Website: macys
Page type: customer-info-address
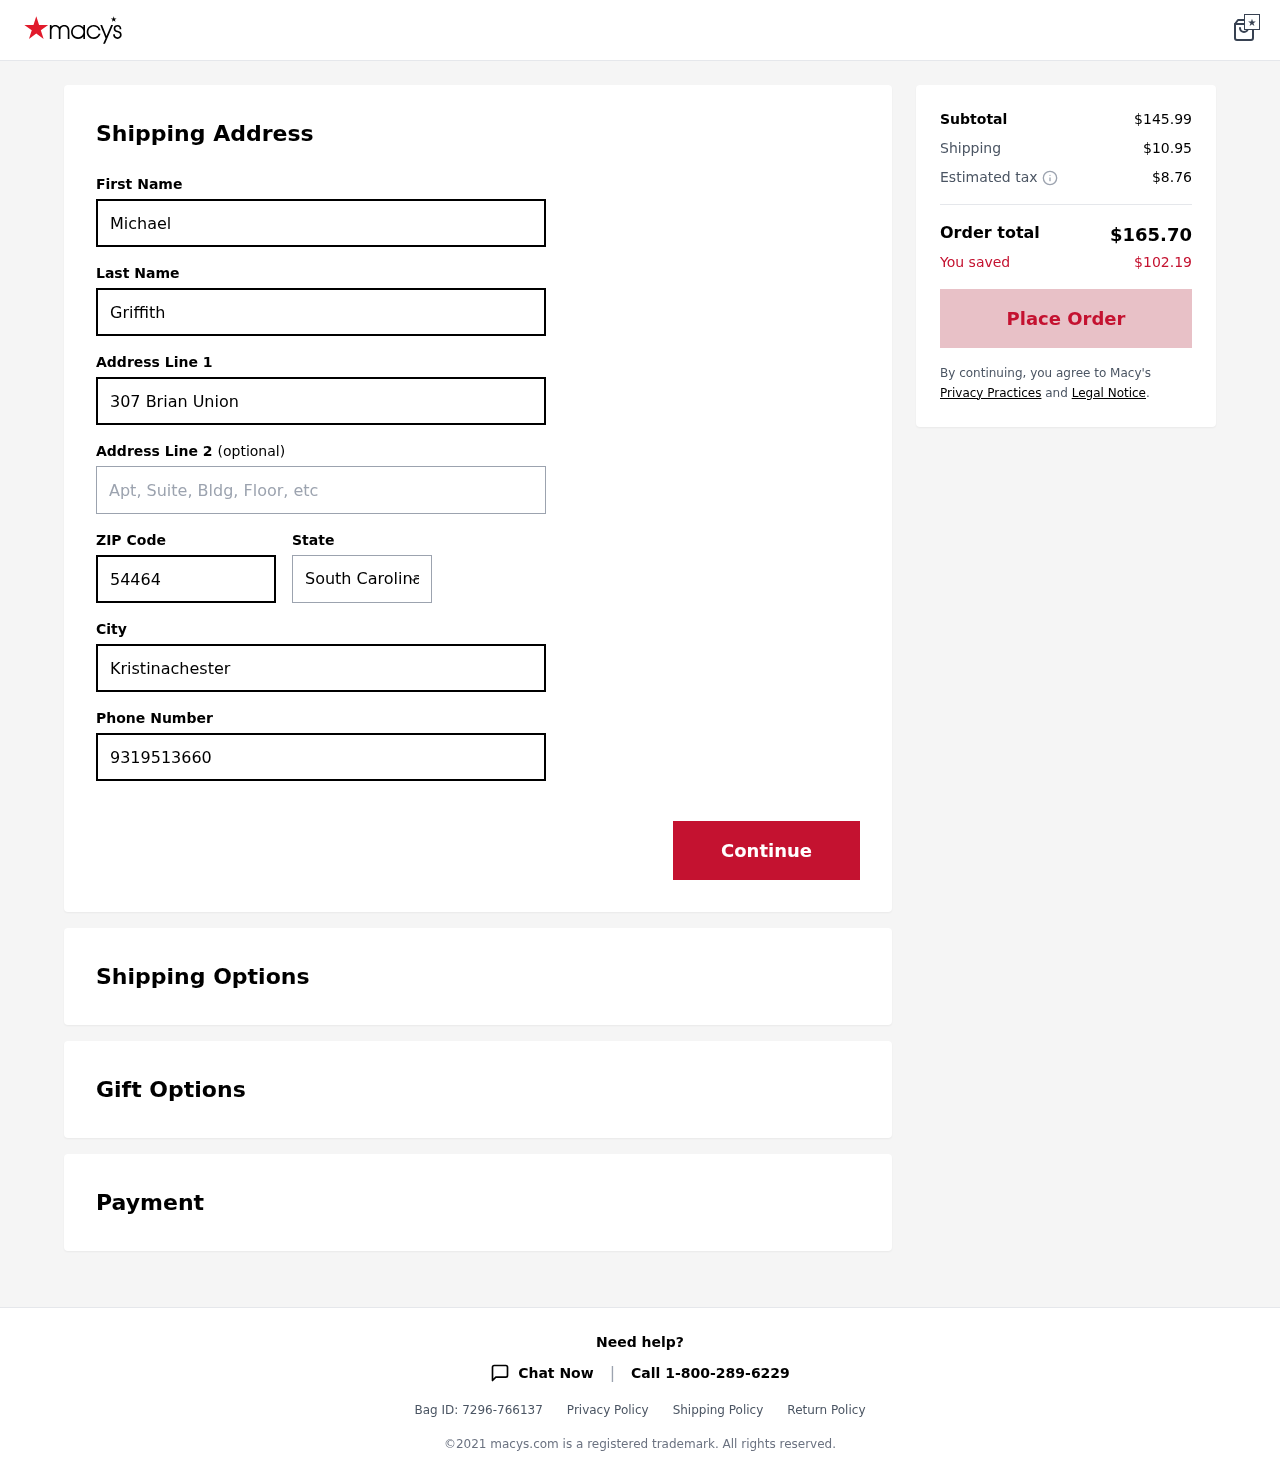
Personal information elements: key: PII_CITY
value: Kristinachester
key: PII_FIRSTNAME
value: Michael
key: PII_LASTNAME
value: Griffith
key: PII_PHONE
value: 9319513660
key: PII_POSTCODE
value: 54464
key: PII_STATE
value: South Carolina
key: PII_STREET
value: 307 Brian Union
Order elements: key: ORDER_SUBTOTAL
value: $145.99
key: ORDER_SHIPPING_COST
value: $10.95
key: ORDER_TAX
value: $8.76
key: ORDER_TOTAL
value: $165.70
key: ORDER_SAVINGS
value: $102.19